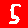
Digit: 5